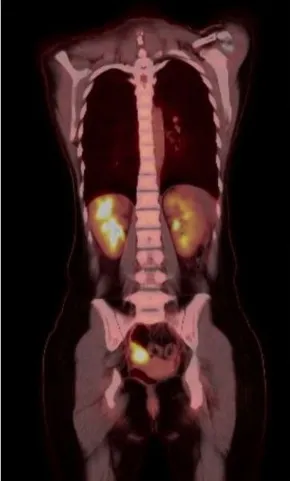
PET scans performed prior. To dual immune checkpoint inhibitor use.
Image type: radiology (pet)